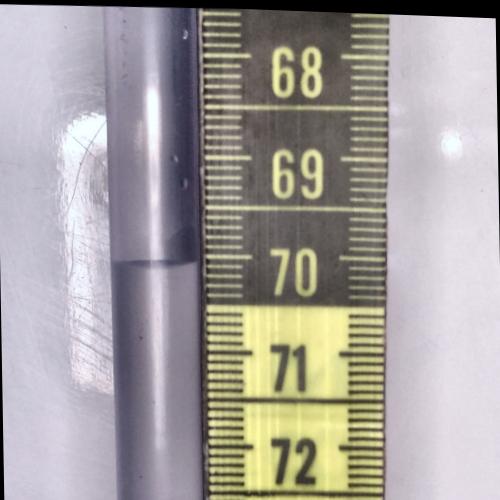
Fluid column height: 70.1 cm